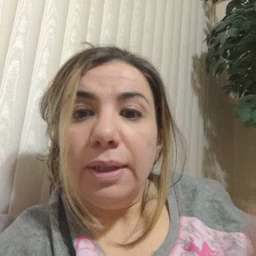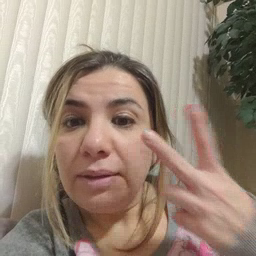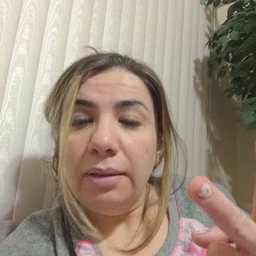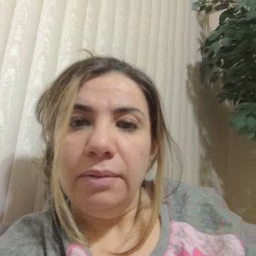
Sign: see